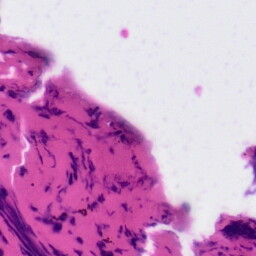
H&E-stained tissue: Tonsil